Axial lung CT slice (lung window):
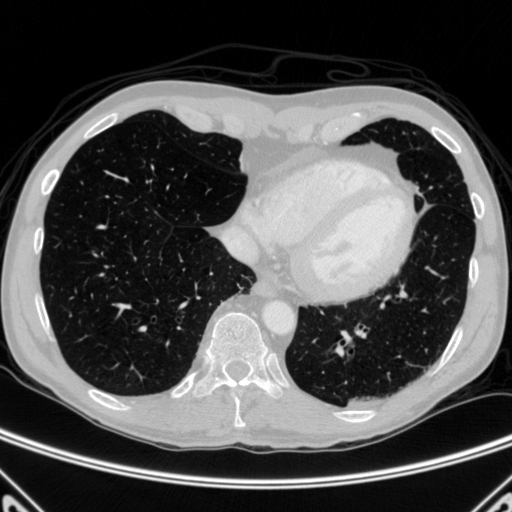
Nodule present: no